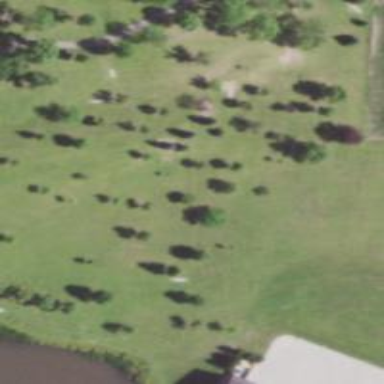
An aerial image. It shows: Disc golf basket.